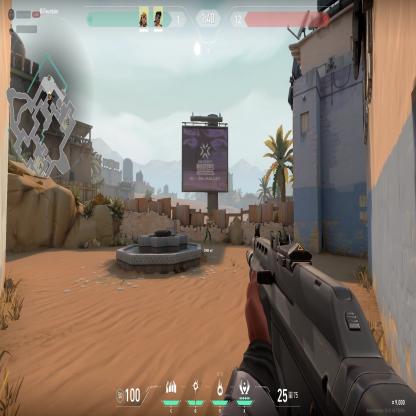
Label: teammate